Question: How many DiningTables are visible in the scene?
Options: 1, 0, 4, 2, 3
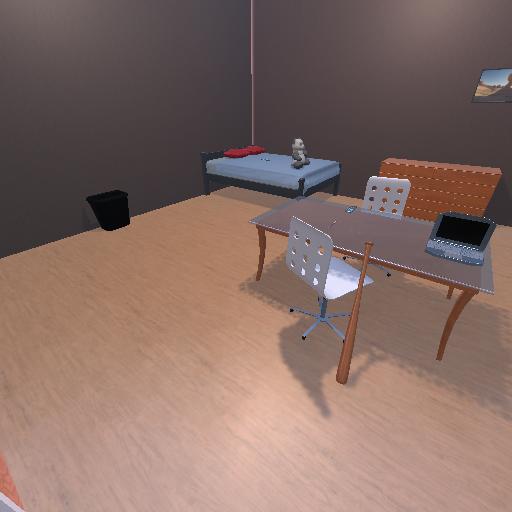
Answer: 1